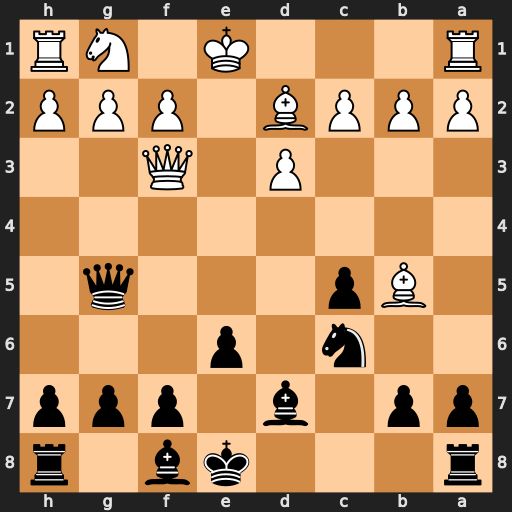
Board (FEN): r3kb1r/pp1b1ppp/2n1p3/1Bp3q1/8/3P1Q2/PPPB1PPP/R3K1NR
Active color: b
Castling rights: KQkq
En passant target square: -
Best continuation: Qe5+ Ne2 Qxb2